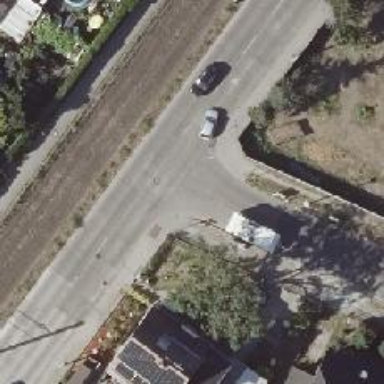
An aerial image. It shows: Unmarked road crossing.